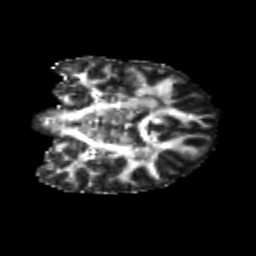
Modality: FA
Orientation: coronal
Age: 21
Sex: female
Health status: healthy
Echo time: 0.074 s